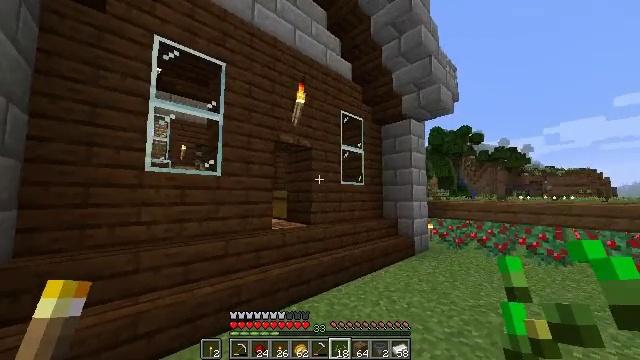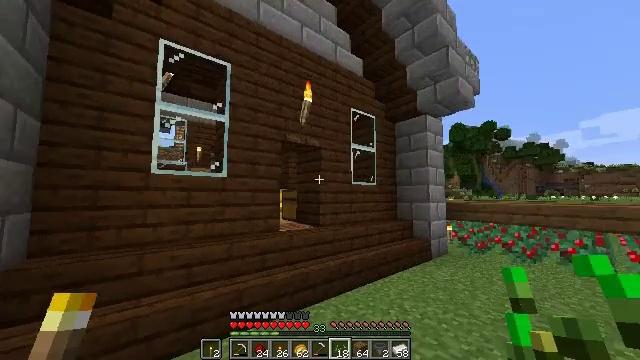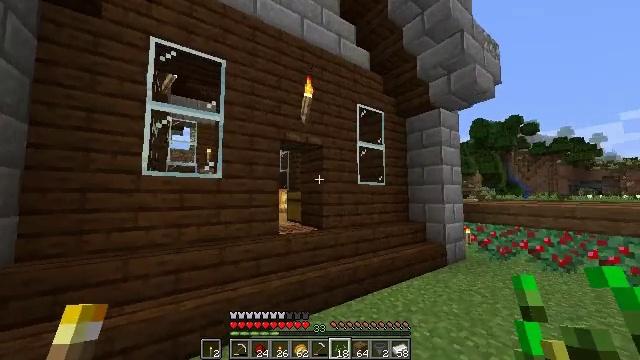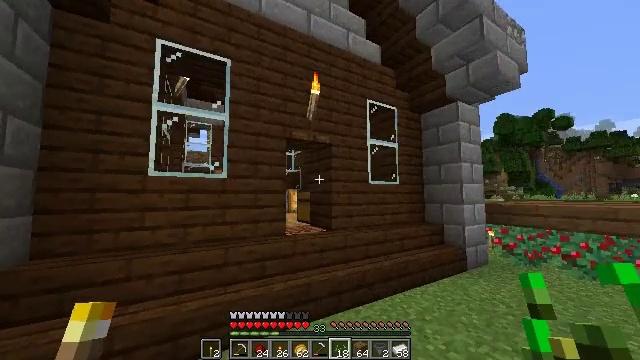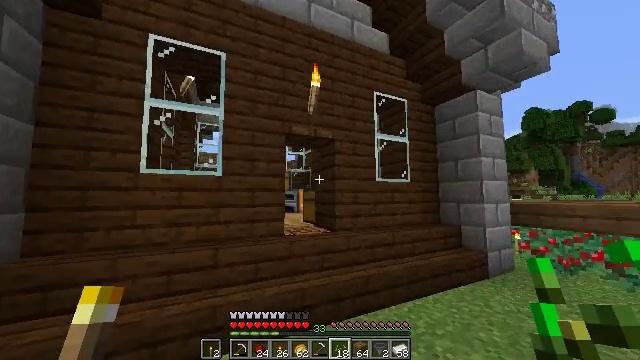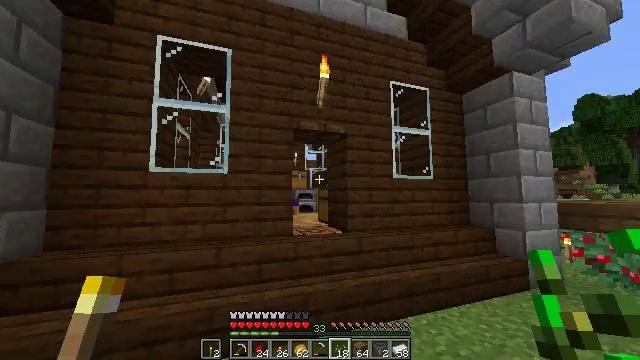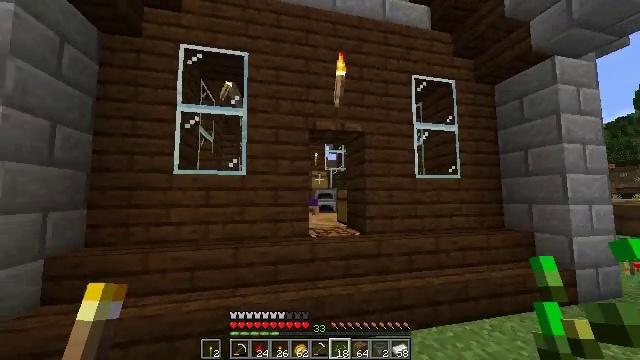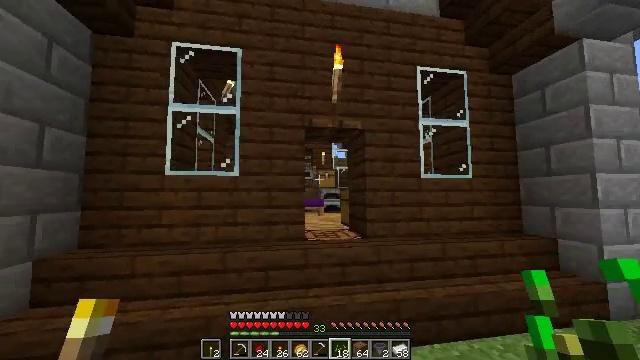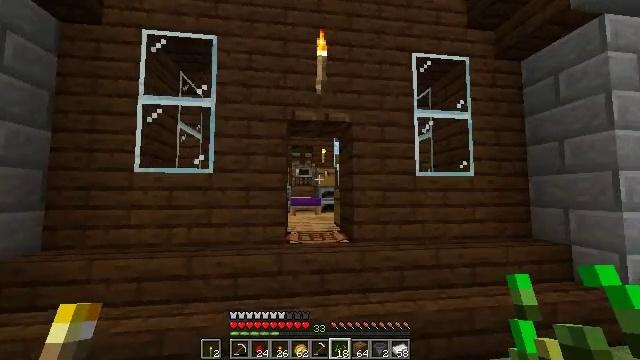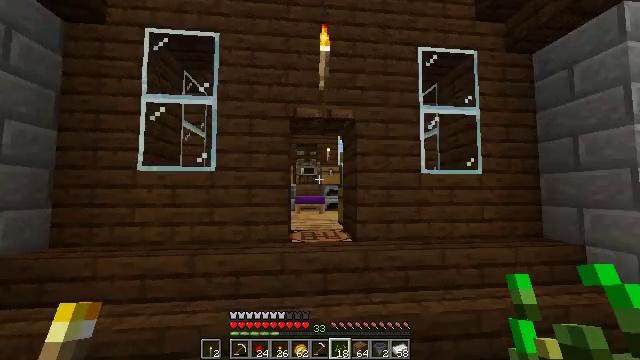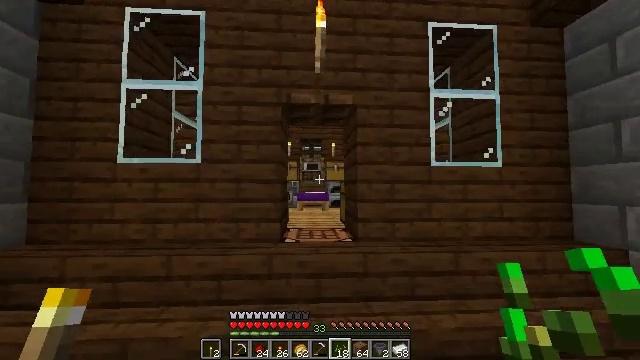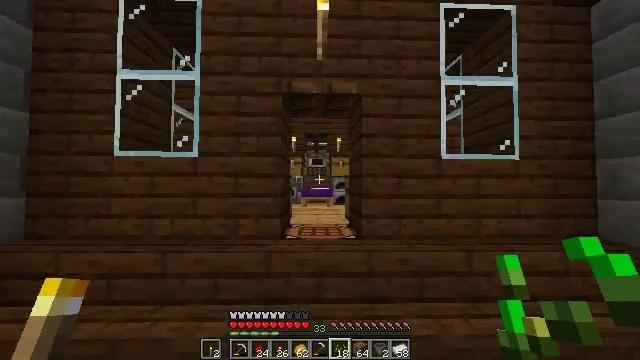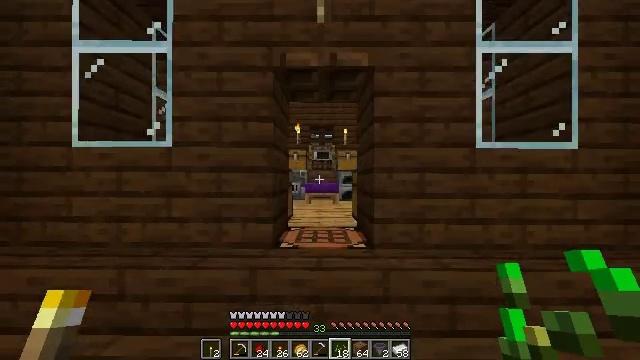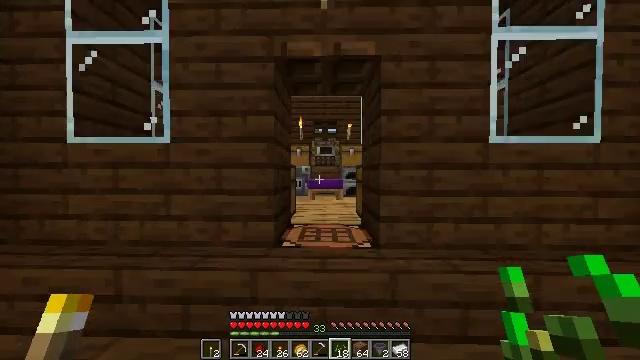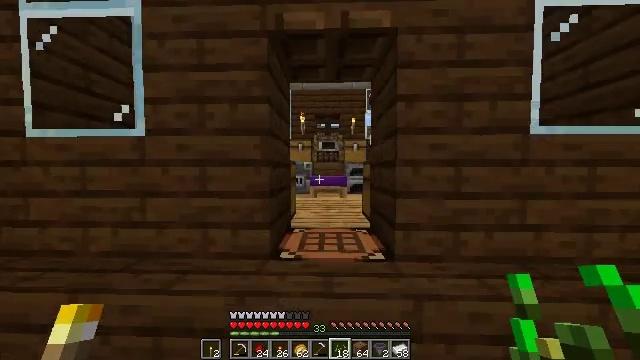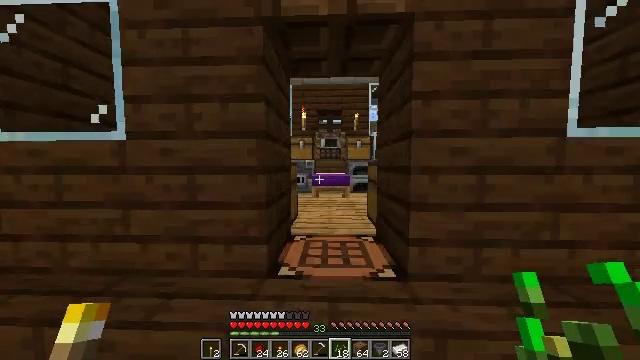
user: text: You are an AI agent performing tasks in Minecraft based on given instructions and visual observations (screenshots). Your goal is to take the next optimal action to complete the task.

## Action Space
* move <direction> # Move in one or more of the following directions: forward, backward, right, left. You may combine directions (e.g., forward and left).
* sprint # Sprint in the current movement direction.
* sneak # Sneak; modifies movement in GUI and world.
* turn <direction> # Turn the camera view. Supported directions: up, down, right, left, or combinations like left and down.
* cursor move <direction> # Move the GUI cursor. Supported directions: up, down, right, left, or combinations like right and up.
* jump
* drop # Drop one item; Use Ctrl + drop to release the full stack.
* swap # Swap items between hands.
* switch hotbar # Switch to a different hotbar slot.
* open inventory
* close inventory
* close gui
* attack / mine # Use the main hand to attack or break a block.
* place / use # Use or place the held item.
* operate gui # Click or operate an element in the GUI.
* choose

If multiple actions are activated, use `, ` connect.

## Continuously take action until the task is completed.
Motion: motion action
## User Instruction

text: Make a hay block using wheat in the crafting table.
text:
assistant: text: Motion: move forward and move right, sprint, turn left
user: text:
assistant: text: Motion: move forward and move right, sprint, turn left
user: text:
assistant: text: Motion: move forward and move right, sprint, turn left
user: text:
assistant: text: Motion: move forward and move right, sprint, turn left
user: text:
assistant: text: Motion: move forward and move right, sprint, turn left
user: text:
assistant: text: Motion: move forward and move right, sprint, turn left
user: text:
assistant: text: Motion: move forward and move right, sprint, turn left
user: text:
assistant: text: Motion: move forward and move right, sprint, turn left
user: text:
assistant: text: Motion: move forward, sprint, turn left
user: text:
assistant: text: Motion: move forward, turn left
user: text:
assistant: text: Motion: move forward, turn left and down
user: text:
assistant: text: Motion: move forward, turn left and down
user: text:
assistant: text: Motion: move forward, turn down
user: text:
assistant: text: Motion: move forward, turn down
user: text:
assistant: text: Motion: move forward, turn down
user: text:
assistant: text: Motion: move forward, turn down
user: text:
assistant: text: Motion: move forward, turn down
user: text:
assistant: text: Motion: move forward
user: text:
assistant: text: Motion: move forward
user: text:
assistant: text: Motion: move forward
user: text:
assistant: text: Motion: move forward
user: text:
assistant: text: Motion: move forward
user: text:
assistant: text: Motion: move forward
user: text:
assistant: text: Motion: move forward
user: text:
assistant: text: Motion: move forward
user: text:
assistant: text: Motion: move forward
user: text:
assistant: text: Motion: move forward
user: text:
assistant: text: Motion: move forward, turn right and down
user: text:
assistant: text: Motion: move forward, turn right and down
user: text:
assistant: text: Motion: move forward, turn right and down